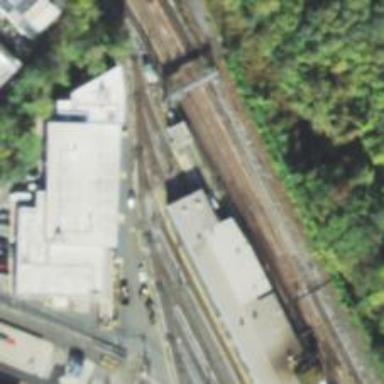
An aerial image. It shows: Building passage tunnel in yard with electrified rail service.